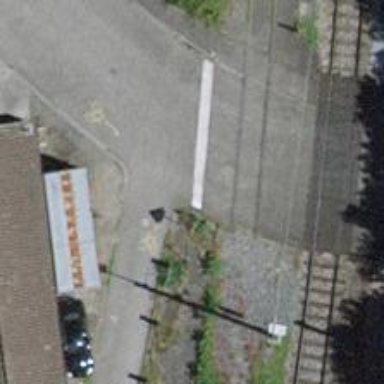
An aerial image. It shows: Level crossing along the railway.